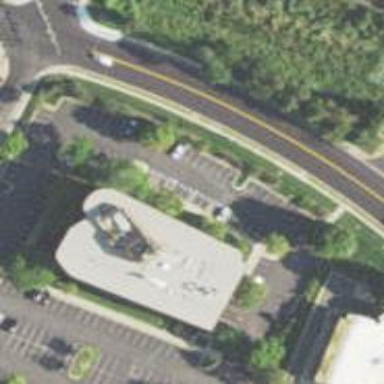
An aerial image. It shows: Office building.